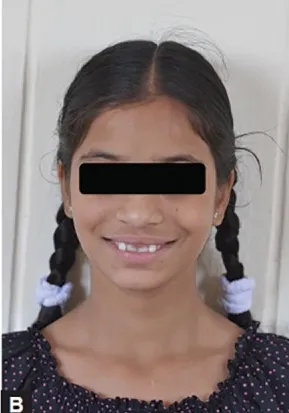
Pretreatment facial photographs of sibling B.
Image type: medical_photograph (oral_photograph)